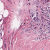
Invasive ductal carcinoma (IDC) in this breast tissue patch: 1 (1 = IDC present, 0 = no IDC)